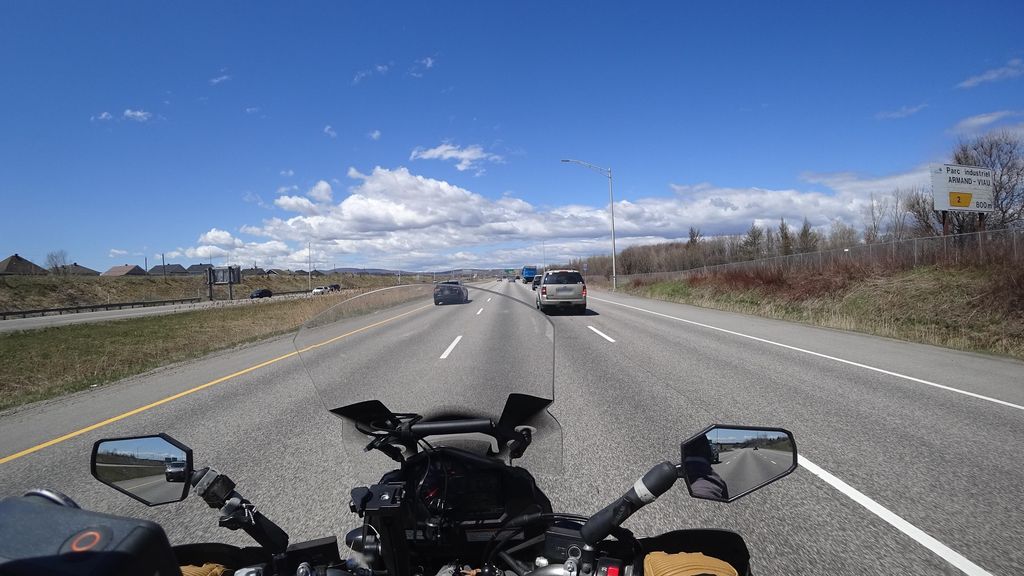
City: quebec_city